Field crop: maize
Growth stage: 2
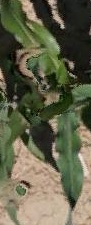
Species: maize